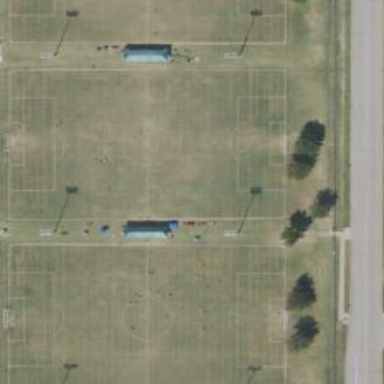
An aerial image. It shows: Soccer pitch for outdoor sports and leisure activities.